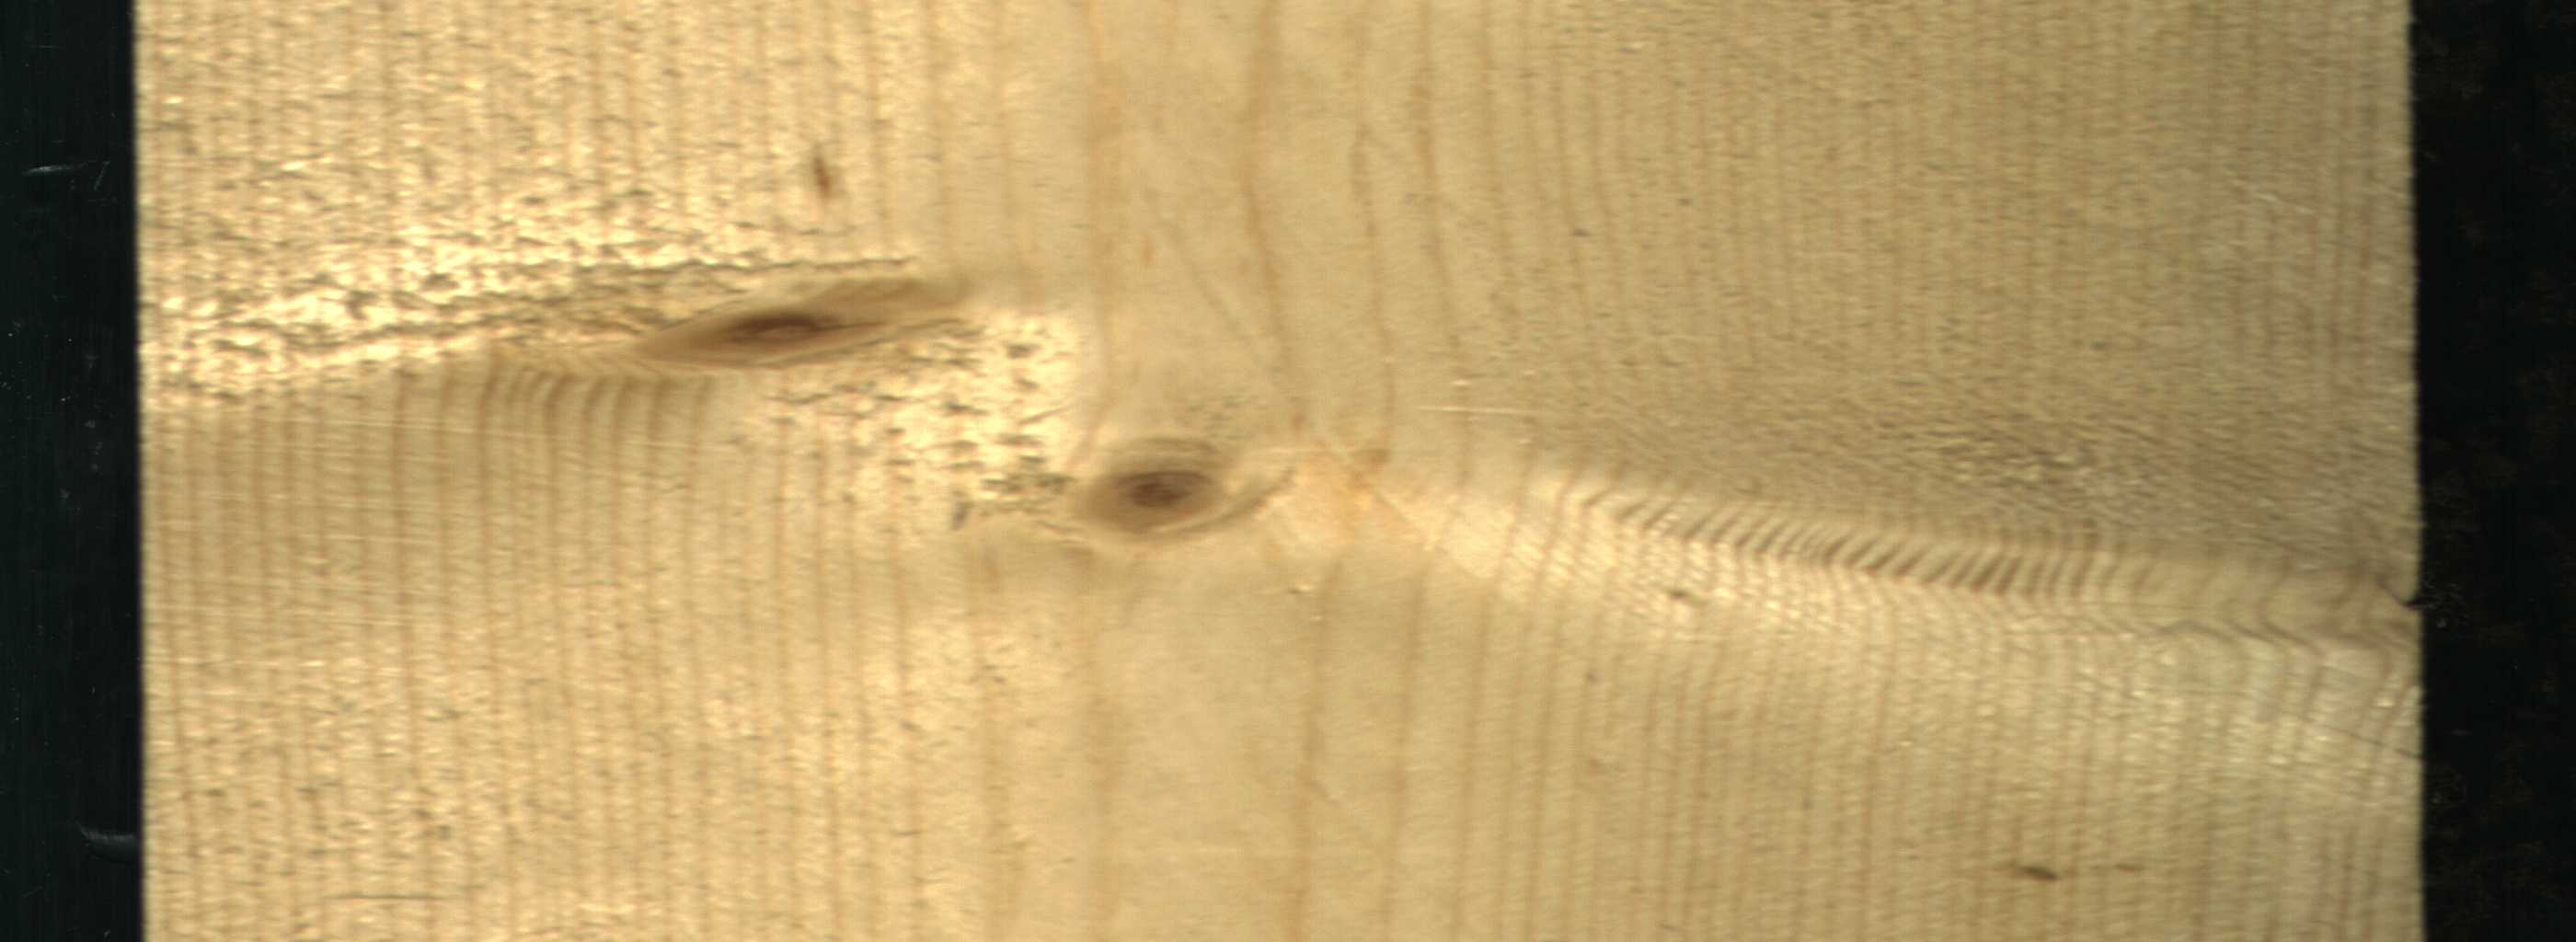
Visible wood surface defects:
Live_Knot
Live_Knot